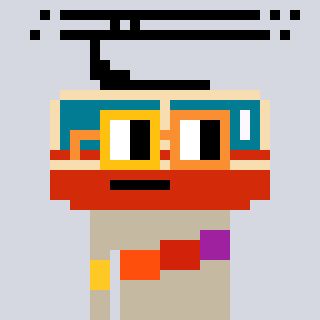
a pixel art character with square yellow and orange glasses, a tram wagon-shaped head and a bege-colored body on a cool background